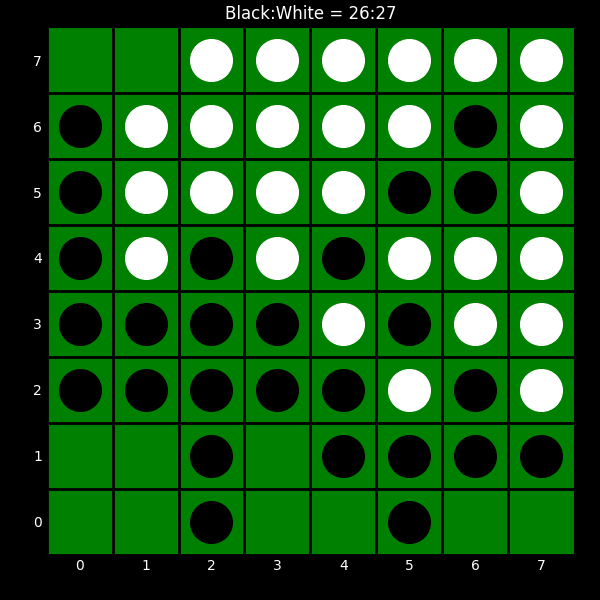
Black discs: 26
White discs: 27